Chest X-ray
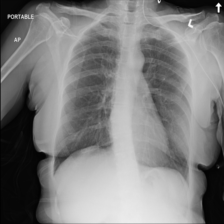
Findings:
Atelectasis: negative
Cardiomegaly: negative
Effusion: negative
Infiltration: negative
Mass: negative
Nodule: negative
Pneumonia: negative
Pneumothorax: negative
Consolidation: negative
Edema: negative
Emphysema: negative
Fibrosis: negative
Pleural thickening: negative
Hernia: negative